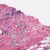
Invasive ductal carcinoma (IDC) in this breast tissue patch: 0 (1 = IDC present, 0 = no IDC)